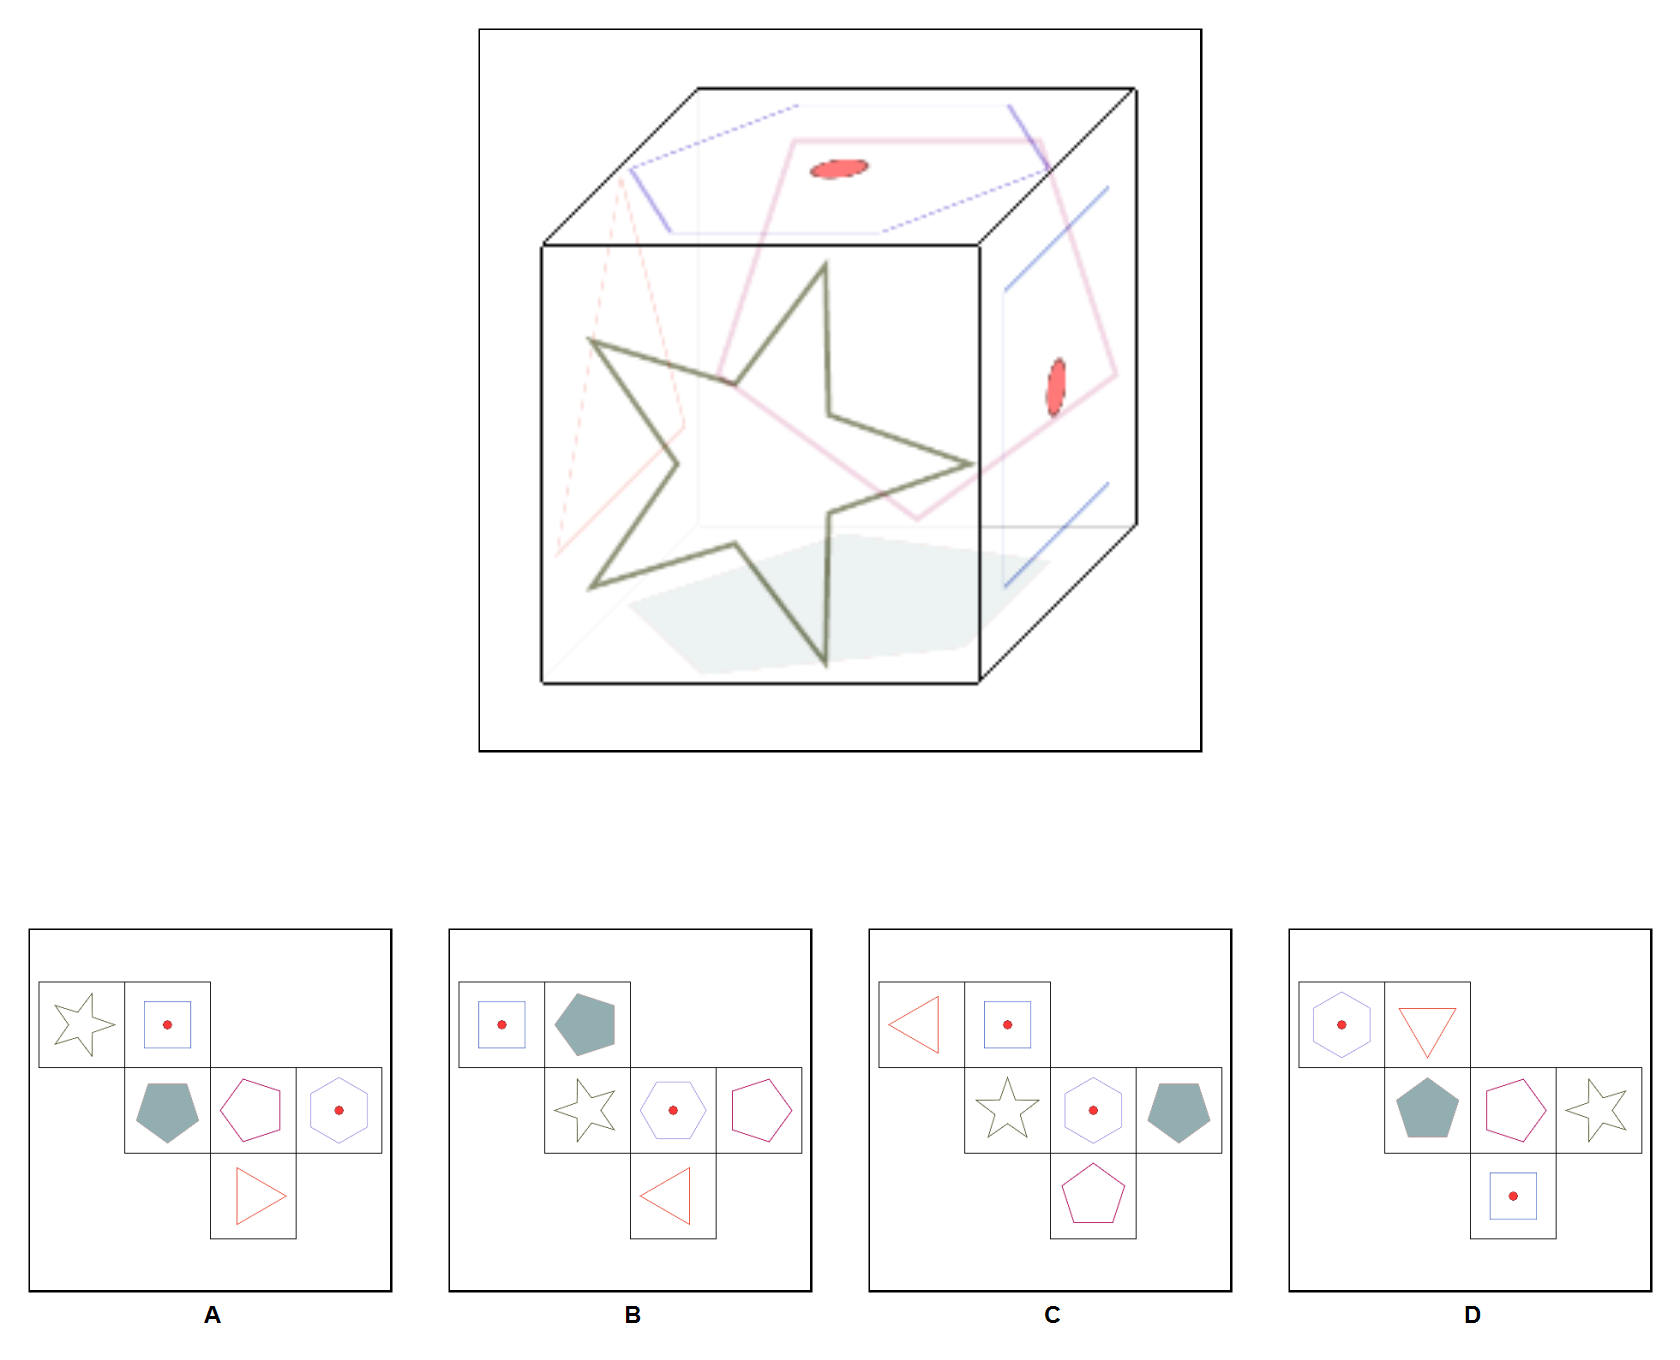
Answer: A